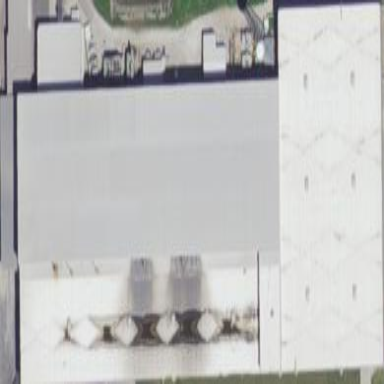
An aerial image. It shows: Industrial building.